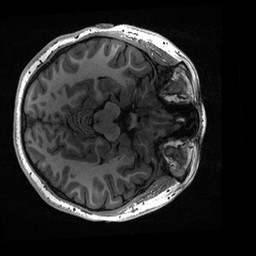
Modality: T1w
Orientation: axial
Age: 19
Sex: female
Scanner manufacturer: ge
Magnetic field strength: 3 T
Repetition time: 0.006952 s
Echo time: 0.00292 s